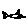
Label: fish